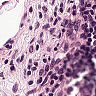
Metastatic tissue present: no